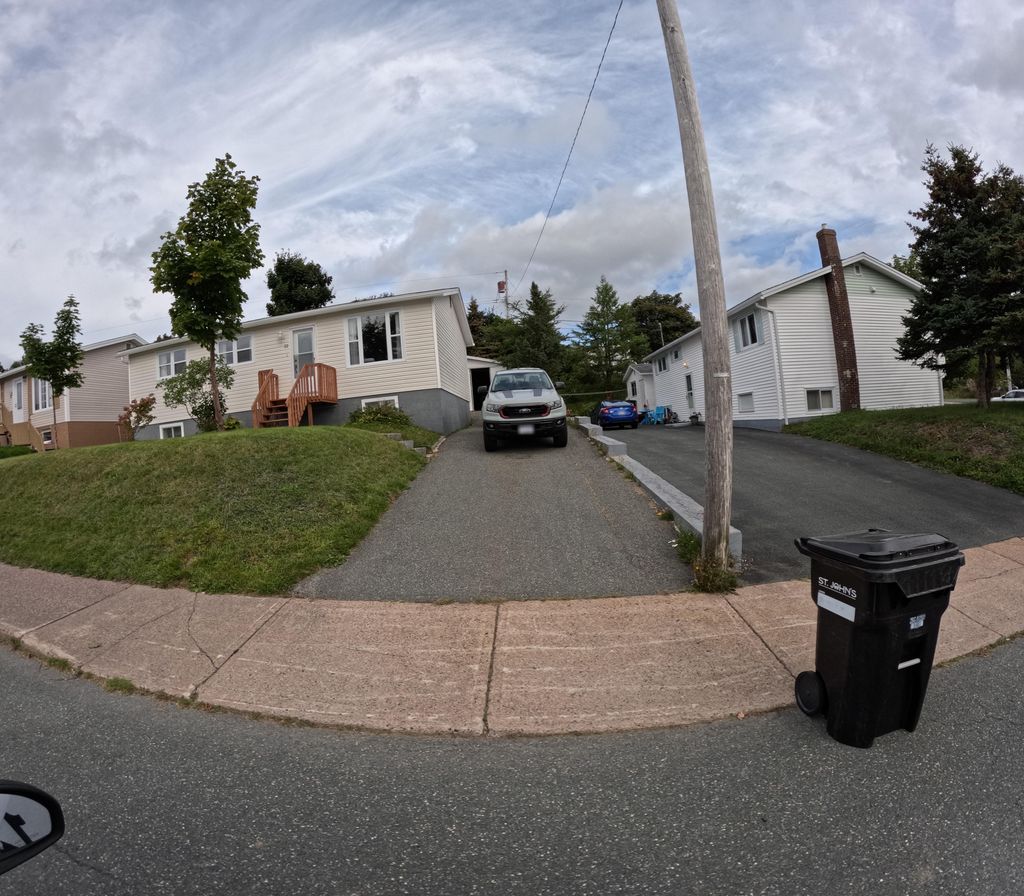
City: st_johns